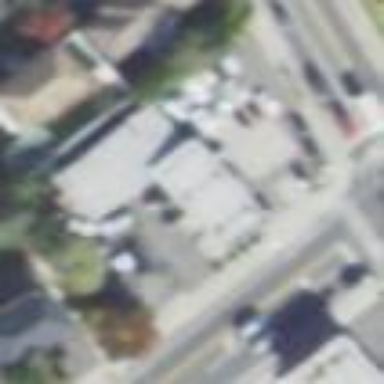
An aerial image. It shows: Fuel station.